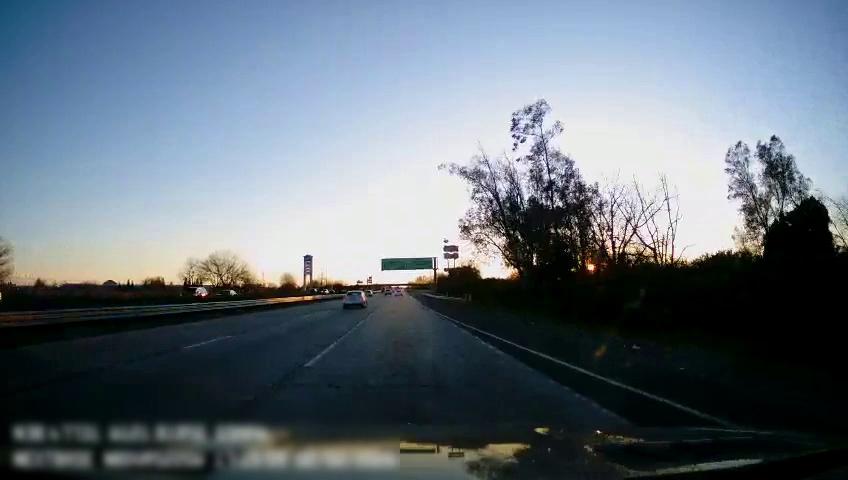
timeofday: Day
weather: Sunny
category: Drivable Space
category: Vehicles | Car
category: Vehicles | SUV
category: Vehicles | Car
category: Lanes | Alternate Lane
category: Lanes | Alternate Lane
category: Lanes | Current Lane
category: Lanes | Alternate Lane
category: Lanes | Alternate Lane
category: Traffic | Signs